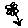
Label: flower